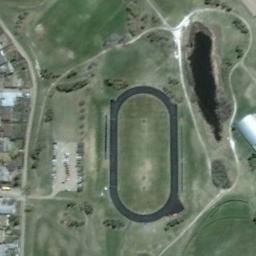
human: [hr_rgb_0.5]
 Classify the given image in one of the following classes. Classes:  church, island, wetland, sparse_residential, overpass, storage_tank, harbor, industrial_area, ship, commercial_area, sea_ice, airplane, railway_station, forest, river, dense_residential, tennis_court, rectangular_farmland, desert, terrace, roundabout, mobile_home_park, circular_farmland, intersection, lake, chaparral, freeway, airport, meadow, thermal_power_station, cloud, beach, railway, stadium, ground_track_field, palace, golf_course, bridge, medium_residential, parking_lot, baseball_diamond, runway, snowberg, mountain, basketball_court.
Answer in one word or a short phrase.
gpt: ground_track_field